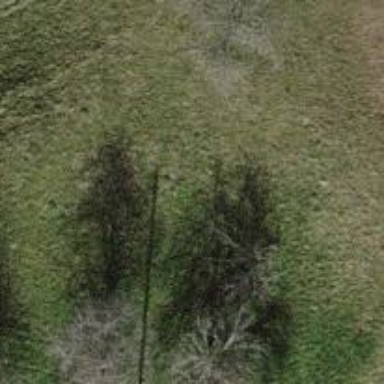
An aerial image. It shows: Beautiful tree in nature.